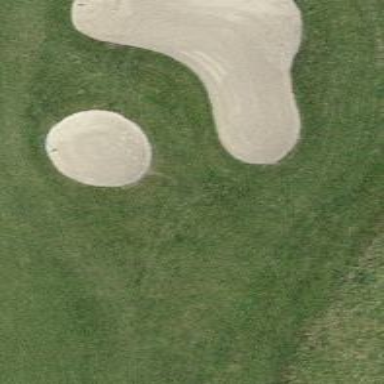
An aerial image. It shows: Golf bunker filled with sandy terrain.